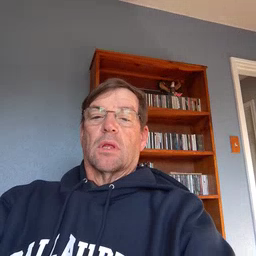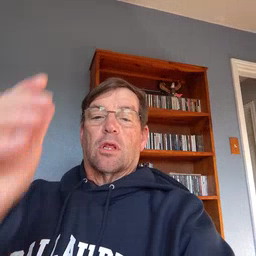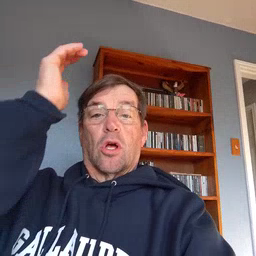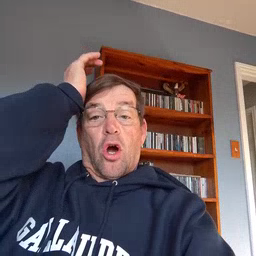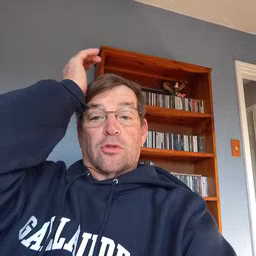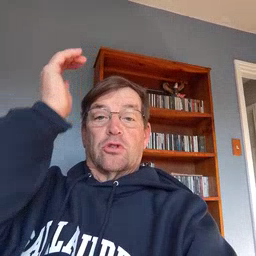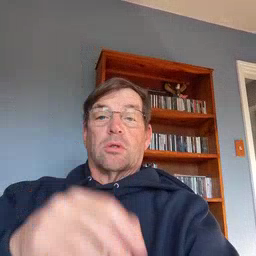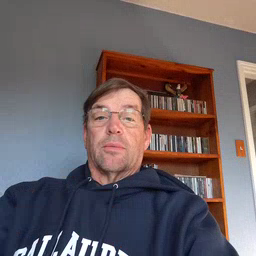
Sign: garbage